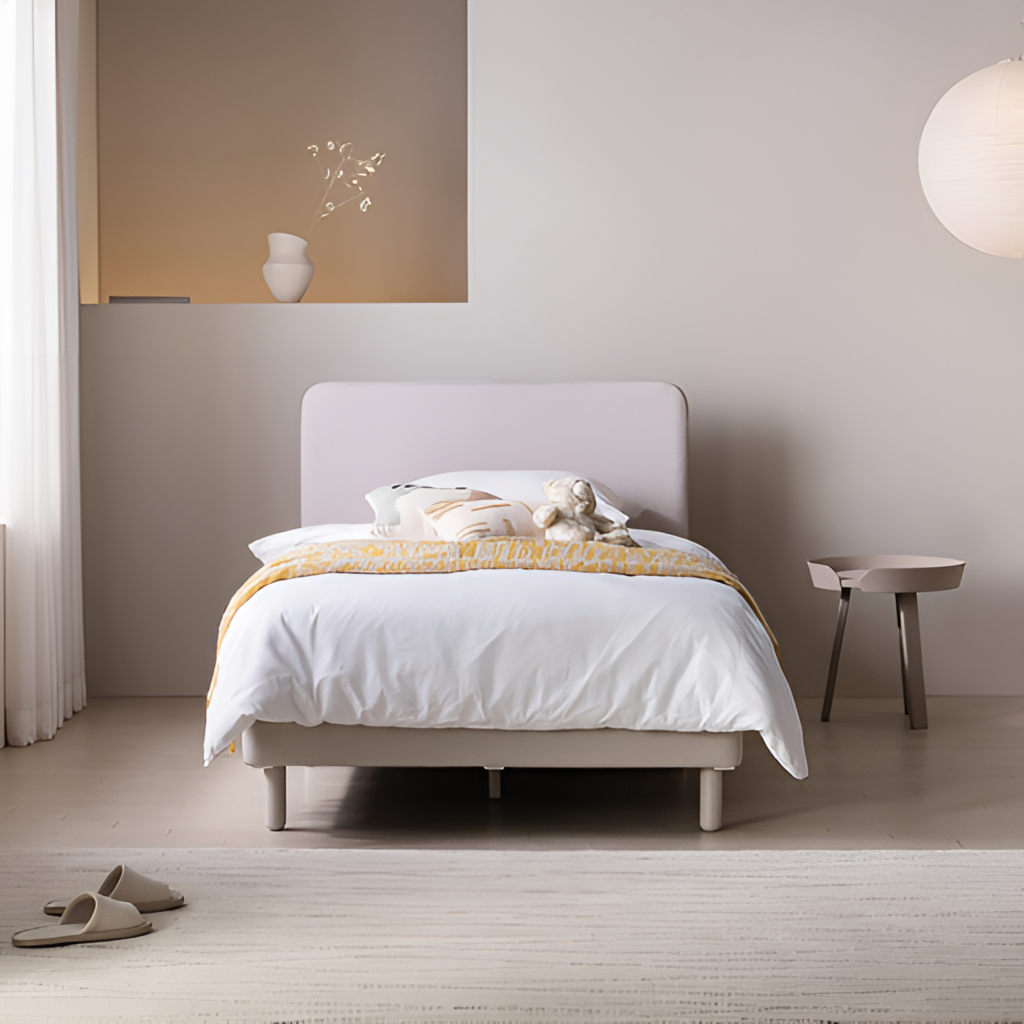
bedroom, beige fabric bed, beige wood flooring, with plank pattern, paint wallpaper, with solid pattern, minimalist